Question: Heres my code: HTML with Server side to get data from the database. How do I get id from the datatables using checkbox option?
'''
<div class="panel-body">
<div class="table-responsive">
<table class="table table-striped table-bordered table-hover" id="dataTables-example">
<thead>
<tr>
<h4>
<th></th> <!-- For checkbox column-->
<th>ID Number</th>
<th>Lastname</th>
<th>Firstname</th>
<th>Middlename</th>
<th>Gender</th>
<th>Course</th>
<th>Department</th>
<th>Address</th>
<th>Contact</th>
<th>Birthdate</th>
<th>View</th>
<th>Events</th>
</h4>
</tr>
</thead>
<tbody>
<?php
include 'pgconnect.php';
$mydata = mysqli_query($conn,"SELECT * FROM student") or die(mysql_error());
while($record = mysqli_fetch_assoc($mydata))
{
$id=$record['id'];
?>
<tr>
<td><input type="checkbox"></td>
<td class="id"><?php echo $record['id'] ?></td>
<td class="lname"><?php echo $record['last_name'] ?></td>
<td class="fname"><?php echo $record['first_name'] ?></td>
<td class="mname"><?php echo $record['mid_name'] ?></td>
<td class="sex"><?php echo $record['gender'] ?></td>
<td class="course"><?php echo $record['course'] ?></td>
<td class="dept"><?php echo $record['department'] ?></td>
<td class="add"><?php echo $record['home_address'] ?></td>
<td class="contact"><?php echo $record['contact'] ?></td>
<td class="bdate"><?php echo $record['birthdate'] ?></td>
<td><a href="records1.php?id="> View Records </a> </td>
<td> <a title='Click here to update record.'href='#edit' data-toggle='modal'><i class="fa fa-pencil fa-fw"></i></a>
<a title='Click here to add record.' href='#'><i class="fa fa-plus fa-fw"></i></a>
<a title='Click here to delete record.' href='delete.php?del=<?php echo $record['id'] ?>'><i class="fa fa-trash-o fa-fw"></i></a></td>
</tr>
<?php
}
?>
</tbody>
</table>
'''
Here's my script:
'''
$(document).ready(function(){
$('#dataTables-example').dataTable();
});
'''
I tried to get the ID but still it didn't works. Hope you can help me.

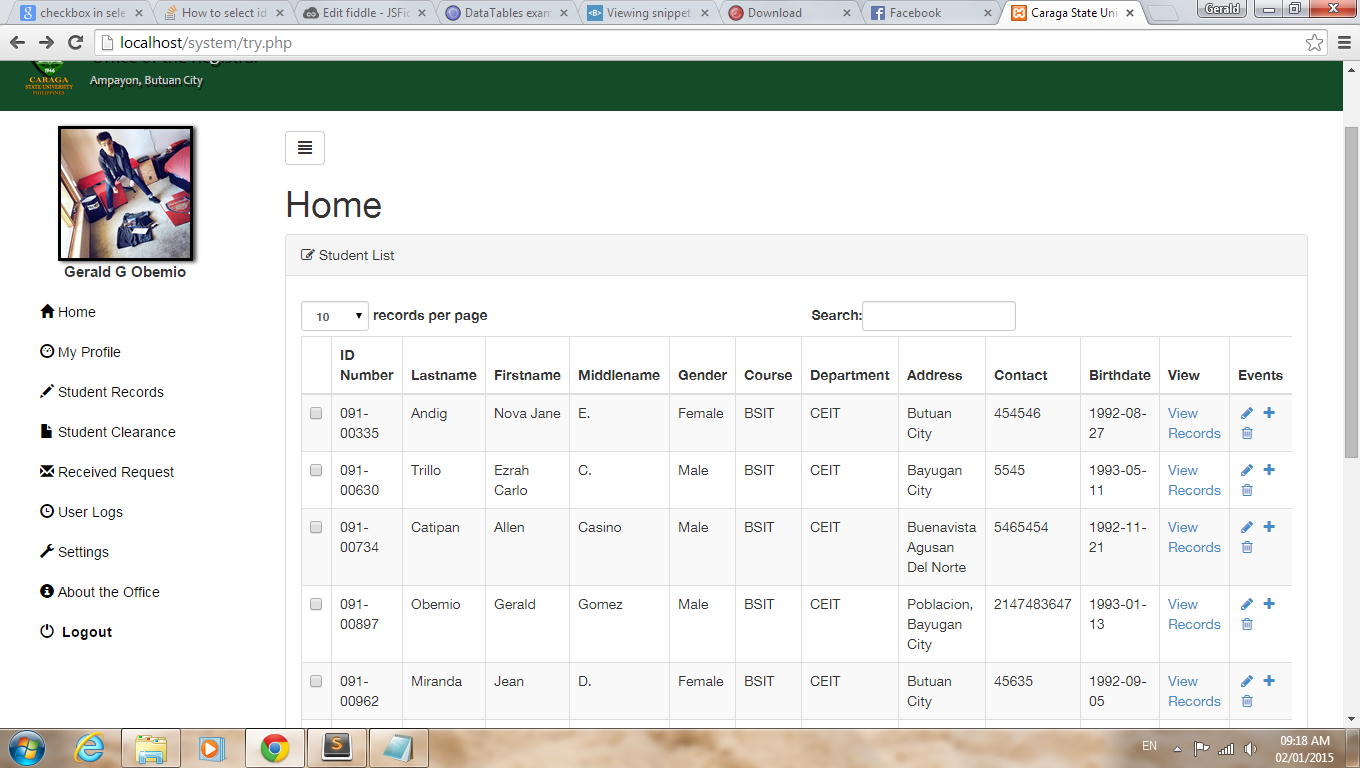
Answer: In your work, you get the ID in table. your should grab it from the checkbox if you use jquery, as in;
'''
<script>
$(document).ready(function(){
document.getElementByID("ckmyid").innerHTML;
});
</script>
'''
Note:add Selector ID in your checkbox, first, say, "ckmyid" so the code will be like this:
'''
<input id="ckmyid" type="checkbox" value="<?php echo $record['id'] ?>">
'''
Based on your structure, you can grab it directly from the link in your link if you want to place the ID there,as in;
'''
<td><a href="records1.php?id=<?php echo $record['id'] ?>"> View Records </a> </td>
'''